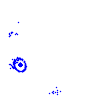
Particle: electron